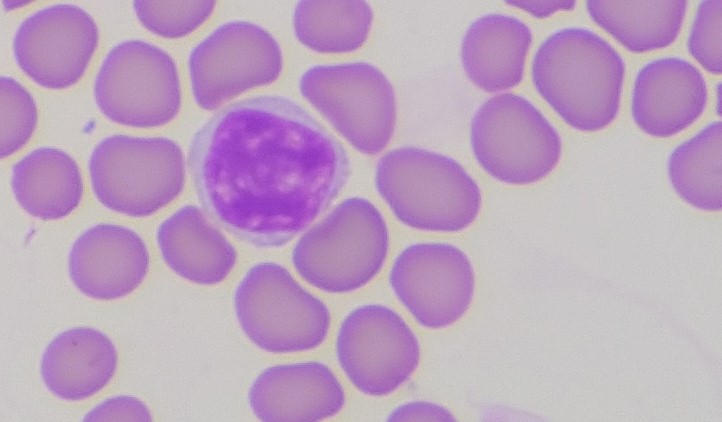
White blood cell type: Lymphocyte